Question: I am trying to make the border for a table look something like the picture attached however it does not implement the border colors or anything. It might be something to do with the Bootstrap 'table' class.
Here is my code:
HTML:
'''
<table class="table">
<tbody>
<tr>
<td>
<span class="glyphicon glyphicon-calendar" id="left-info" > 17 SEPTEMBER</span>
</td>
</tr>
</tbody>
</table>
'''
css:
'''
table{
padding: 10px !important;
background-color: #575757 !important;
}
tr{
background-color: #575757;
border-top: 10px!important;
border-top-color: #383D3D !important;
}
td{
border-left: 3px !important;
border-left-color: #383D3D !important;
}
'''

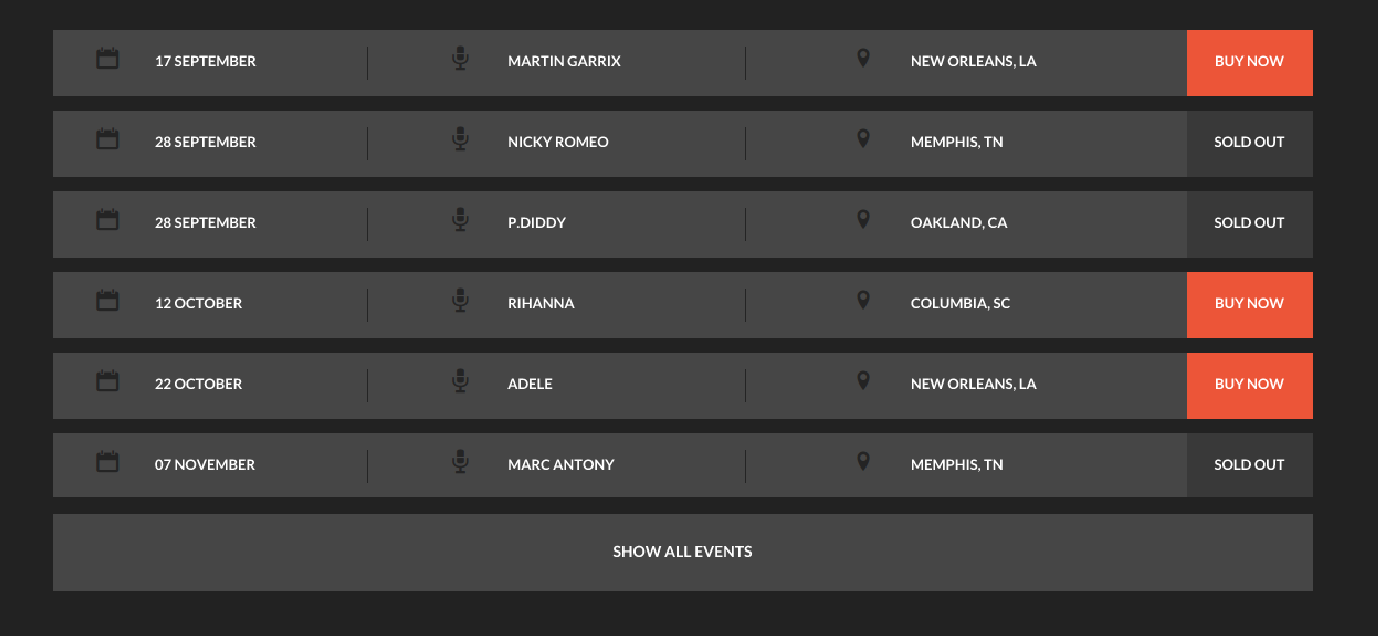
Answer: '''
table{
border-collapse: collapse;
background-color: red;
}
tr{
background-color: #575757;
border-top: 10px solid #383D3D !important;
}
td{
padding:10px;
border-left: 3px solid green !important;
}
'''
'''
<table class="table">
<tbody>
<tr>
<td>
<span class="glyphicon glyphicon-calendar" id="left-info" > 17 SEPTEMBER</span>
</td>
</tr>
</tbody>
</table>
'''